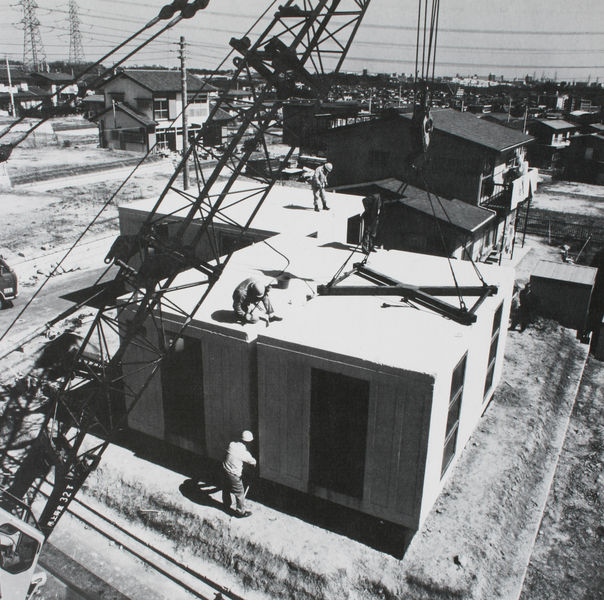
Titel: Fertighäuser, Montage einer Hauseinheit
Künstler: Kisho Kurokawa
Schlagwörter: mann, schatten, weiß, stadt, fenster, grau, licht, männer, raum, schwarz, straße, tür, zimmer, dach, gebäude, haus, architektur, häuser, boden, arbeit, balkon, türen, arbeiten, dächer, vorort, vogelperspektive, arbeiter, auto, seile, wohnung, foto, fotografie, photographie, wohnhaus, kreuz, kabel, kran, schwarzweiß, anpassen, helm, photo, heben, siedlung, grundstück, stahl, bau, baustelle, box, drähte, leitungen, stromleitung, stromleitungen, strommasten, container, fundament, bauteile, stahlträger, garage, andreaskreuz, bauarbeiter, stellen, element, montage, flachbau, fenstertüren, anlieferung, containerhaus, einpassen, elementbau, fertigbau, fertighaus, fertigteil, großbaustelle, lontainer, masen, wohncontainer